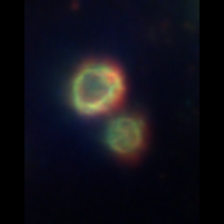
Taxon: Thalassiosira
Group: Diatoms